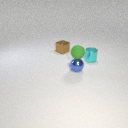
small brown metal cube behind small blue metal sphere